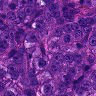
Metastatic tissue present: yes